Question: I am using AngularJS's ngRoute module for the first time and I am running into some trouble with it. I have a index.cshtml page in which I reference my routingModule by setting the ng-app. I also have a ng-view so that when I click on "New Account" it loads register.cshtml in the ng-view or if I click on "Sign In" it will load authenticate.cshtml in the ng-view.
The routing is working as expected since I can see the register and authenticate pages load in the ng-view when I click the links in on my index page. But the controllers I have set for the register and authenticate pages in the routingModule.js seem to not be there.
I get this <URL> when clicking on "New Account" on the index page.
I get the same <URL> when I click on "Sign In" on the index page
I have added all the javascript and html files below needed to solve the problem. Any help would be much appreciated.

'''
var routingModule = angular.module("routingModule", ['ngRoute'])
.config(function ($routeProvider) {
$routeProvider.when('/account/register', { templateUrl: '/account/register/', controller: 'RegisterController' });
$routeProvider.when('/account/authenticate', { templateUrl: '/account/authenticate/', controller: 'AuthenticateController' });
})
'''
'''
<!DOCTYPE html>
<html ng-app="routingModule">
<head>
<base href="/" />
<script src="~/Scripts/JQuery/jquery-2.1.3.js"></script>
<script src="~/Scripts/Angular/angular.min.js"></script>
<script src="~/Scripts/Angular/angular-route.min.js"></script>
<script src="~/Scripts/Angular/angular-resource.min.js"></script>
<link href="/Content/bootstrap.min.css" rel="stylesheet" />
<link href="/Content/boostrap-hero.min.css" rel="stylesheet" />
<script src="~/Scripts/Bootstrap/bootstrap.min.js"></script>
<script src="/Scripts/app/Registration/registerModule.js"></script>
<script src="/Scripts/App/Registration/registerService.js"></script>
<script src="/Scripts/App/Registration/registerController.js"></script>
<script src="/Scripts/App/Registration/validatePasswordDirective.js"></script>
<script src="~/Scripts/App/Authentication/authenticateModule.js"></script>
<script src="~/Scripts/App/Authentication/authenticateController.js"></script>
<script src="~/Scripts/App/Authentication/authenticateService.js"></script>
<script src="~/Scripts/App/Routing/routingModule.js"></script>
<meta name="viewport" content="width=device-width" />
<title>AngularJS + ASP.NET MVC</title>
</head>
<body>
<div class="container">
<div class="row">
<div class="navbar navbar-default">
<div class="navbar-header">
<ul class="nav navbar-nav">
<li><span class="navbar-brand">AngularJS + ASP.NET Playground</span></li>
</ul>
</div>
<div class="navbar-collapse collapse">
<ul class="nav navbar-nav">
<li> <a href="/#/home/index">Home</a></li>
</ul>
<ul class="nav navbar-nav navbar-right">
<li> <a href="/#/account/authenticate">Sign In</a></li>
<li> <a href="/#/account/register">New Account</a></li>
</ul>
</div>
</div>
</div>
<div ng-view></div>
</div>
</body>
</html>
'''
'''
<form name="registerForm" novalidate>
<div class="row">
<div class="col-md-10">
<h2>Create Account</h2>
</div>
<div class="col-md-3">
<div class="form-group">
<label>Username</label>
<input type="text" name="userName" ng-model="user.userName" class="form-control" required />
<div class="text-danger" ng-show="registerForm.userName.$error.required && registerForm.userName.$dirty">Please enter your first name</div>
</div>
<div class="form-group">
<label>Email</label>
<input type="text" name="email" ng-model="user.email" class="form-control" required ng-pattern="/^[_a-z0-9]+(\.[_a-z0-9]+)*&#64[a-z0-9-]+(\.[a-z0-9-]+)*(\.[a-z]{2,4})$/" />
<div class="text-danger" ng-show="registerForm.email.$error.required && registerForm.email.$dirty">Please enter a your email address</div>
<div class="text-danger" ng-show="registerForm.email.$error.pattern && registerForm.email.$dirty">Invalid email address</div>
</div>
<div class="form-group">
<label>Password</label>
<input type="password" name="password" ng-model="user.password" class="form-control" required />
<div class="text-danger" ng-show="registerForm.password.$error.required && registerForm.password.$dirty">Please enter a password</div>
</div>
<div class="form-group">
<label>Confirm Password</label>
<input type="password" name="passwordConfirm" ng-model="user.passwordConfirm" class="form-control" required compare-to="user.password" />
<div class="text-danger" ng-show="registerForm.passwordConfirm.$error.required && registerForm.passwordConfirm.$dirty">Please repeat your password</div>
</div>
<div class="form-group">
<button class="btn btn-default" ng-disabled="registerForm.$invalid" ng-click="register(user)">Create Account</button>
<div style="color: red;" ng-show="errors.length > 0" ng-repeat="error in errors">{{error}}</div>
</div>
</div>
</div>
</form>
'''
'''
<form name="loginForm" novalidate>
<div class="row">
<div class="col-md-10">
<h2>Sign In</h2>
</div>
<div class="col-md-3">
<div class="form-group">
<label>Email</label>
<input type="text" name="email" ng-model="user.email" class="form-control" required ng-pattern="/^[_a-z0-9]+(\.[_a-z0-9]+)*&#64[a-z0-9-]+(\.[a-z0-9-]+)*(\.[a-z]{2,4})$/" />
<div class="text-danger" ng-show="loginForm.email.$error.required && loginForm.email.$dirty">Please enter a your email address</div>
<div class="text-danger" ng-show="loginForm.email.$error.pattern && loginForm.email.$dirty">Invalid email address</div>
</div>
<div class="form-group">
<label>Password</label>
<input type="password" name="password" ng-model="user.password" class="form-control" required />
<div class="text-danger" ng-show="loginForm.password.$error.required && loginForm.password.$dirty">Please enter a password</div>
</div>
<div class="form-group">
<button class="btn btn-default" ng-disabled="loginForm.$invalid" ng-click="authenticate(user)">Sign In</button>
<div style="color: red;" ng-show="errors.length > 0" ng-repeat="error in errors">{{error}}</div>
</div>
</div>
</div>
</form>
'''
'''
var registerModule = angular.module("registerModule", ["ngResource"]);
'''
'''
registerModule.controller("RegisterController", function ($scope, $location, registerService) {
$scope.register = function (user) {
$scope.errors = [];
registerService.register(user).$promise.then(
function () { $location.url('/home/index');},
function (response){$scope.errors = response.data});
};
});
'''
'''
registerModule.factory('registerService', function ($resource) {
return {
register: function(user) {
return $resource('/api/account/register/').save(user);
}
}
});
'''
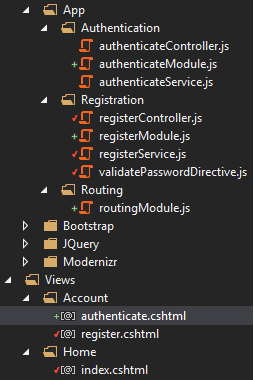
Answer: From what i can see here, the 'authenticationModule' and 'registerModule' are missing as dependencies of your 'routingModule':
'''
var routingModule = angular.module("routingModule", ['ngRoute', 'authenticationModule', 'registerModule'])
'''